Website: apple
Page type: billing-address
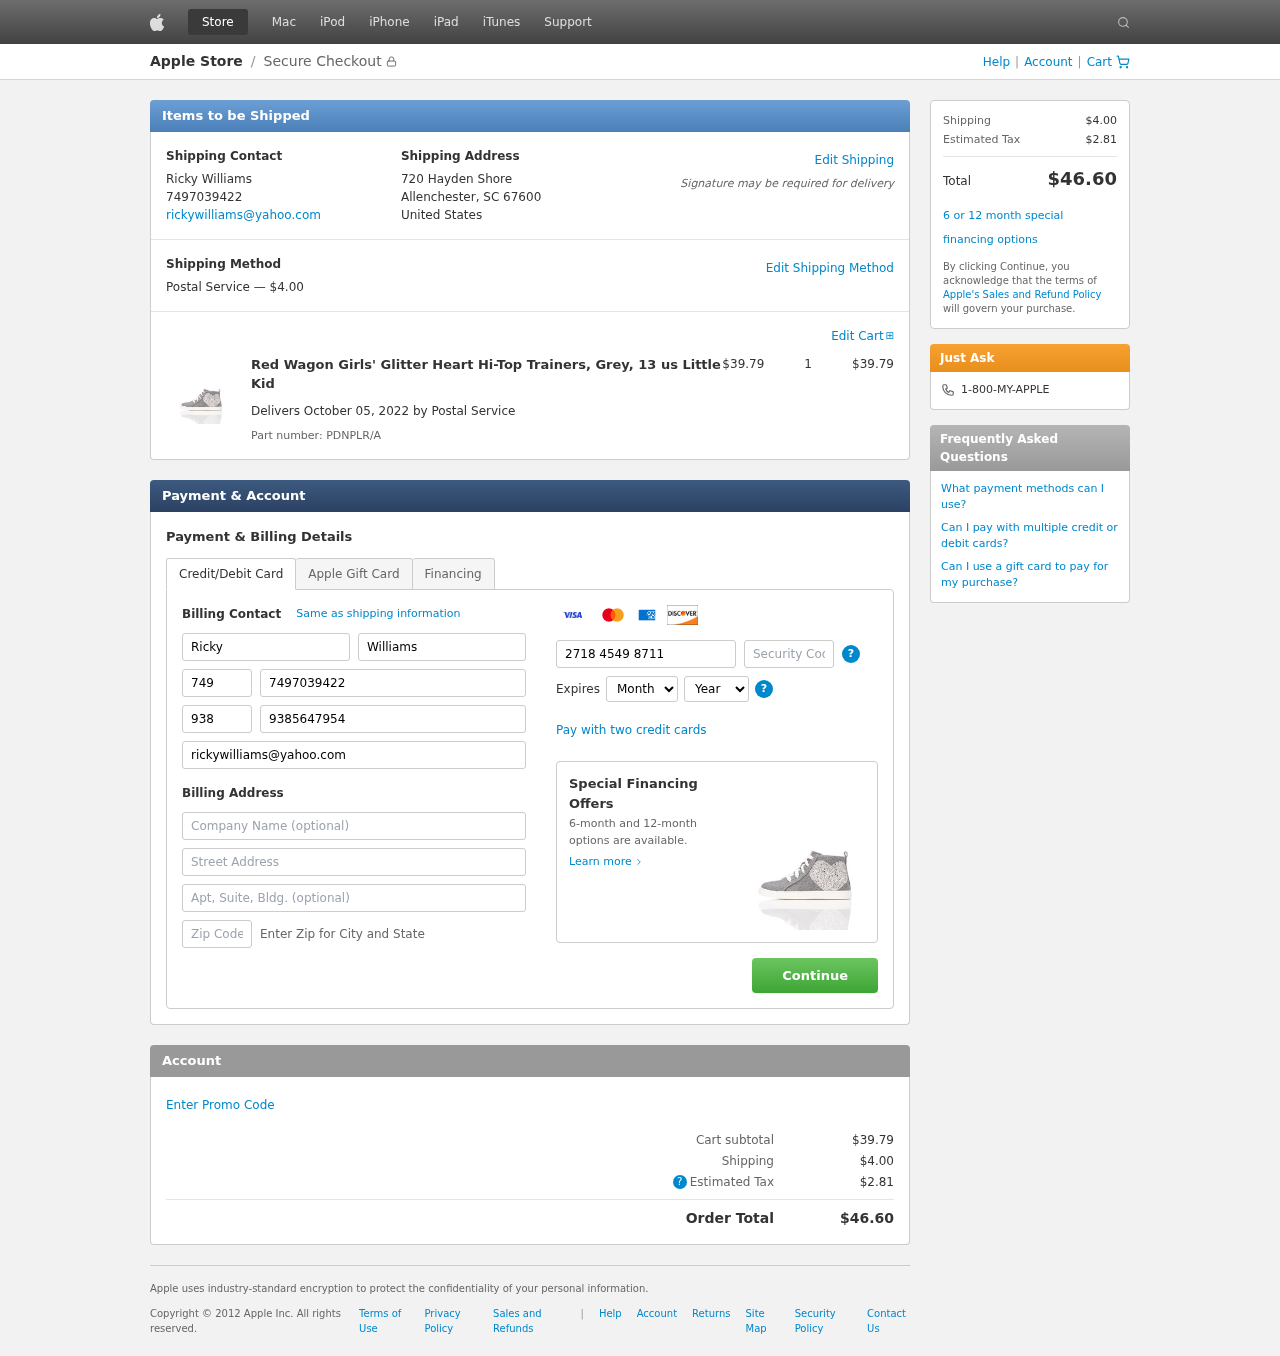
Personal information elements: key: PII_CARD_CVV
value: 525
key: PII_CARD_EXPIRY_MONTH
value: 08
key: PII_CARD_EXPIRY_YEAR
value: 27
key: PII_CARD_NUMBER
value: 2718 4549 8711 3675
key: PII_CITY_STATE_ZIP
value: Allenchester, SC 67600
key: PII_COUNTRY
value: United States
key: PII_EMAIL
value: rickywilliams@yahoo.com
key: PII_FIRSTNAME
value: Ricky
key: PII_FULLNAME
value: Ricky Williams
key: PII_LASTNAME
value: Williams
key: PII_PHONE
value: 7497039422
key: PII_PHONE_ALT
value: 9385647954
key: PII_PHONE_ALT_AREA
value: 938
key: PII_PHONE_AREA
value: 749
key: PII_STREET
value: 720 Hayden Shore
Product elements: key: PRODUCT1_NAME
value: Red Wagon Girls' Glitter Heart Hi-Top Trainers, Grey, 13 us Little Kid
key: PRODUCT1_PRICE
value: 39.79
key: PRODUCT1_QUANTITY
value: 1
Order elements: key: ORDER_SHIPPING_COST
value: $4.00
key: ORDER_SUBTOTAL
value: $39.79
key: ORDER_DELIVERY_DATE
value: October 05, 2022
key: ORDER_PART_NUMBER
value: PDNPLR/A
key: ORDER_TAX
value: $2.81
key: ORDER_TOTAL
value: $46.60